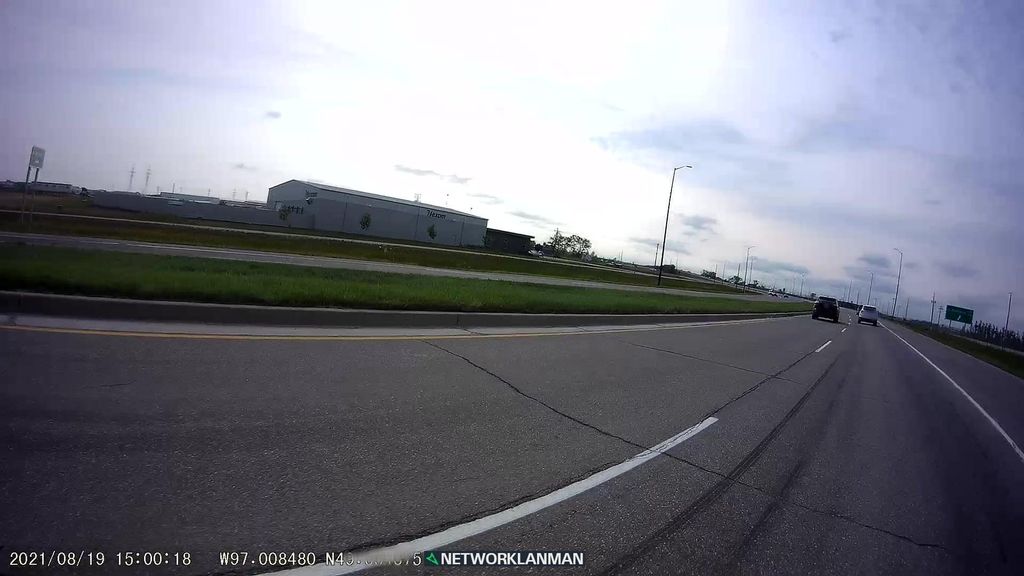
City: winnipeg